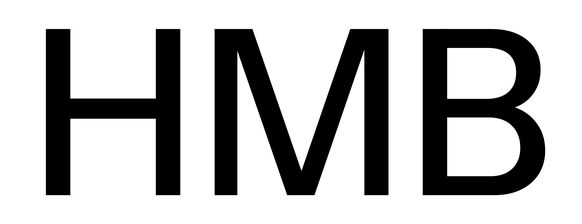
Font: InstrumentSans_Medium